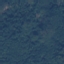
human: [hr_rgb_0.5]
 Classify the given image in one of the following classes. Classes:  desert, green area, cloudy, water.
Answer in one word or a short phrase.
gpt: green area